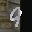
Label: 9